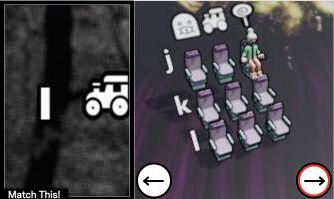
Task: seats
Answer: no